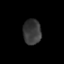
Tissue: skin
Cell type: Fibroblasts
Senescence score: 0.8005
Nuclear area (px): 447
Mean DAPI intensity: 56.17